Question: Count the number of objects in the diagram.
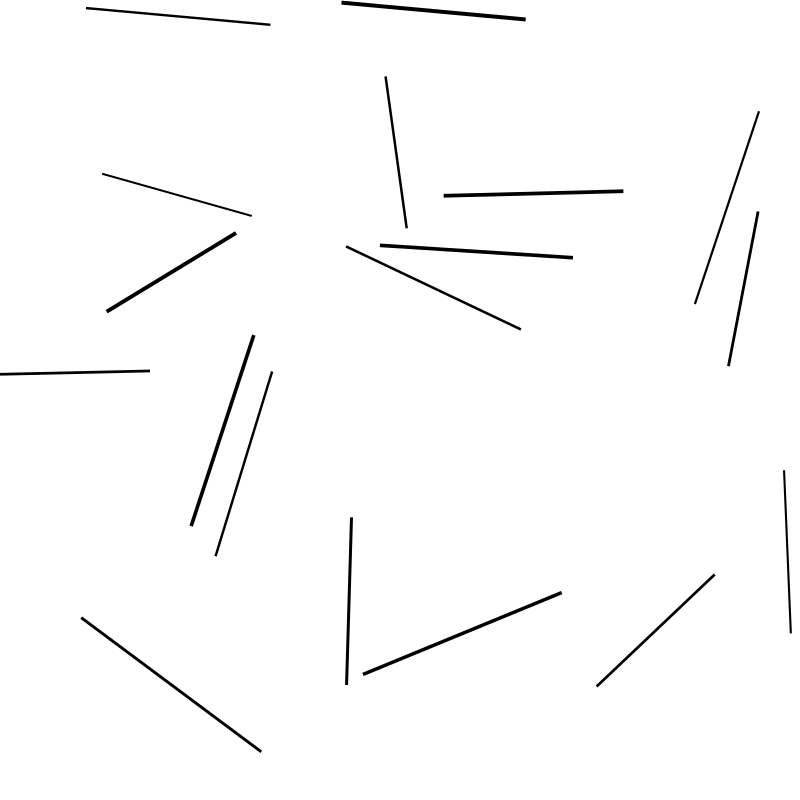
Answer: 18